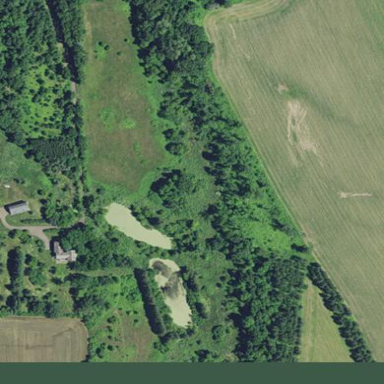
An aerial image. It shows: Beautiful woodland area.